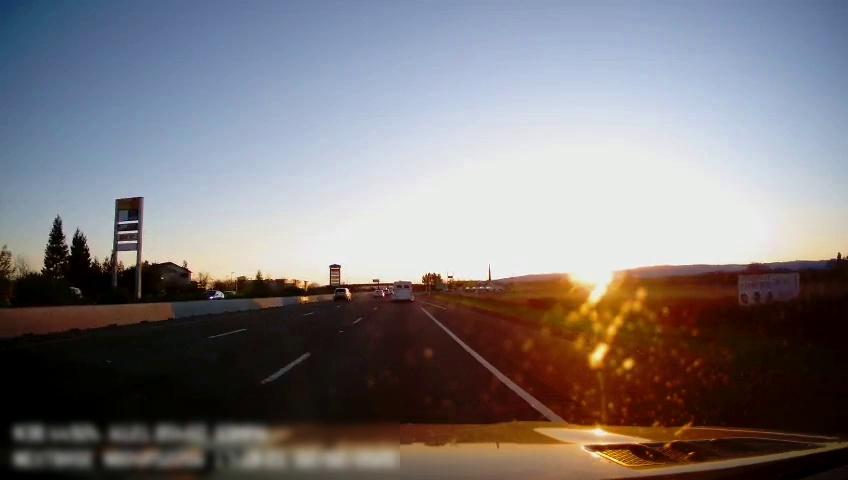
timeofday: Dusk/Dawn/Twilight
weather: Sunny
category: Drivable Space
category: Vehicles | SUV
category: Vehicles | SUV
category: Vehicles | Other LV
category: Vehicles | SUV
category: Vehicles | Car
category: Lanes | Current Lane
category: Lanes | Alternate Lane
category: Lanes | Alternate Lane
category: Lanes | Alternate Lane
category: Lanes | Alternate Lane